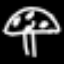
Label: mushroom